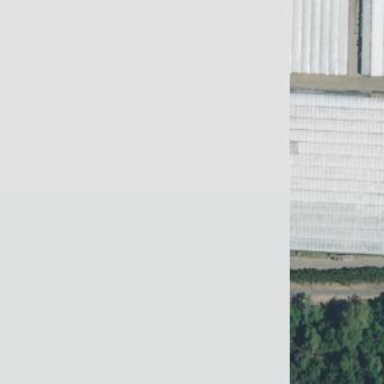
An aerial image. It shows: Greenhouse.